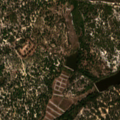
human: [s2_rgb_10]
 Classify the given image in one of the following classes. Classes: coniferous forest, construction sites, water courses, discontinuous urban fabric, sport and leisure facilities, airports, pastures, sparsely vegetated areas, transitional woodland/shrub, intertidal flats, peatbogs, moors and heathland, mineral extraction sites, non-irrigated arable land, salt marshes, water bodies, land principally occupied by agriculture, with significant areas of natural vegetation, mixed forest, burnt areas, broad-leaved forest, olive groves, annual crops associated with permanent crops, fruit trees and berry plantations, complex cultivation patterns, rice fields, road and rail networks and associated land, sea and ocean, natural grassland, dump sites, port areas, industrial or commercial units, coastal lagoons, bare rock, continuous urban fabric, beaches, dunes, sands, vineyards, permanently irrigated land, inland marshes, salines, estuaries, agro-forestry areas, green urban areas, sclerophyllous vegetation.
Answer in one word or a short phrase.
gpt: permanently irrigated land, agro-forestry areas, broad-leaved forest, mixed forest